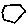
Label: hexagon